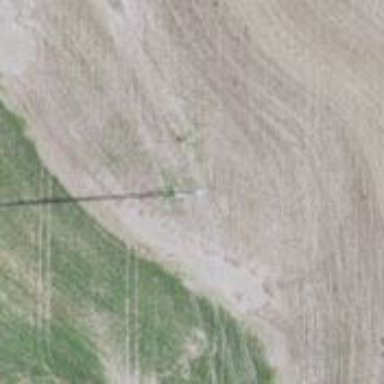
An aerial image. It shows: H-frame power tower with distinctive design.